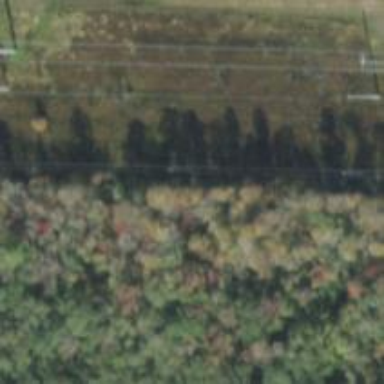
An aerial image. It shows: Power pole.